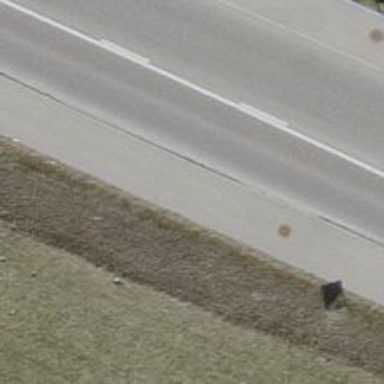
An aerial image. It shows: Asphalt sidewalk path.